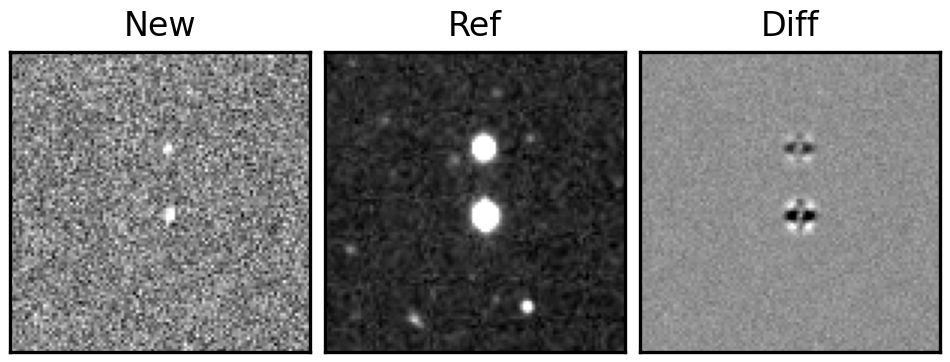
Label: bogus